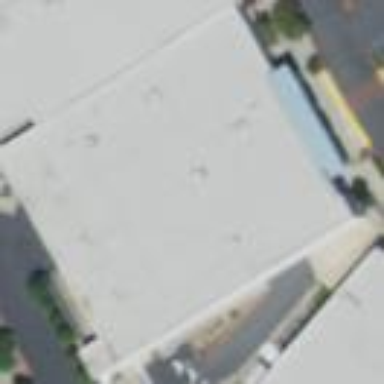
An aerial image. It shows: Retail building.